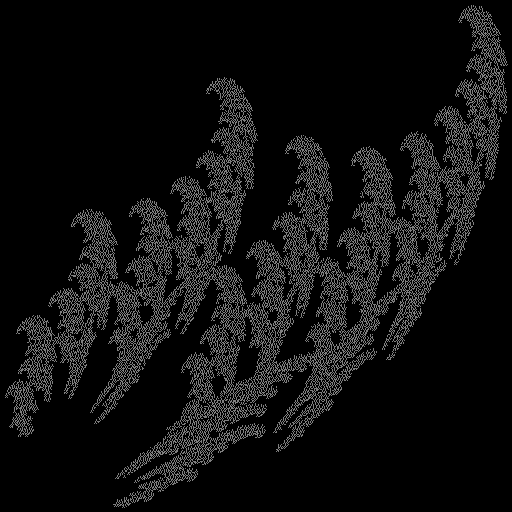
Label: spiderbrake